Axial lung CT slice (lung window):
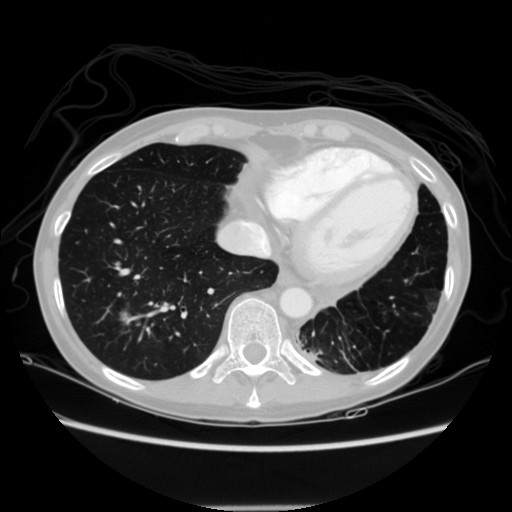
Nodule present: yes
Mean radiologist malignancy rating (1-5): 4